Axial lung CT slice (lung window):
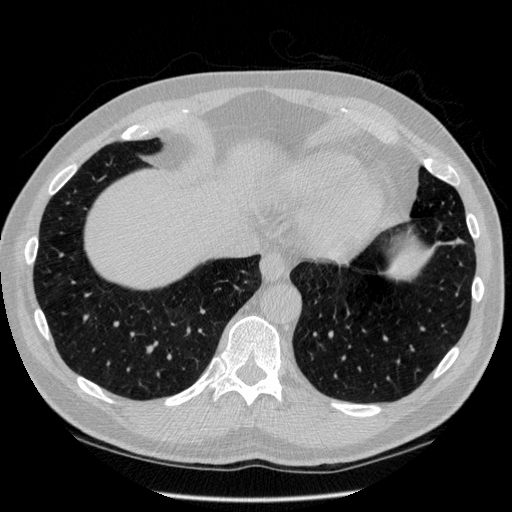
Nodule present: no